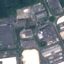
Land use / land cover class: Industrial